Field crop: maize
Growth stage: 2
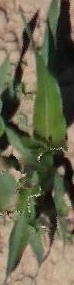
Species: maize